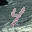
Label: 4